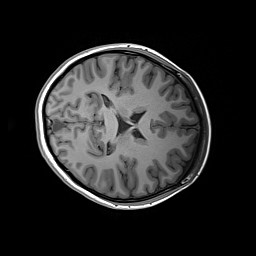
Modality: T1w
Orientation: axial
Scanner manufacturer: siemens
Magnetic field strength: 3 T
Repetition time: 2.2 s
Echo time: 0.00244 s